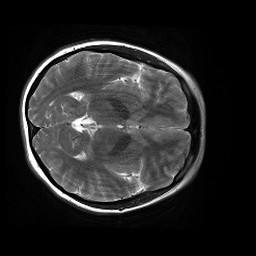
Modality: T2w
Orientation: axial
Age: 21
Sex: female
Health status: healthy
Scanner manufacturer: siemens
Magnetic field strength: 3 T
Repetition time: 4.01 s
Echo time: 0.116 s